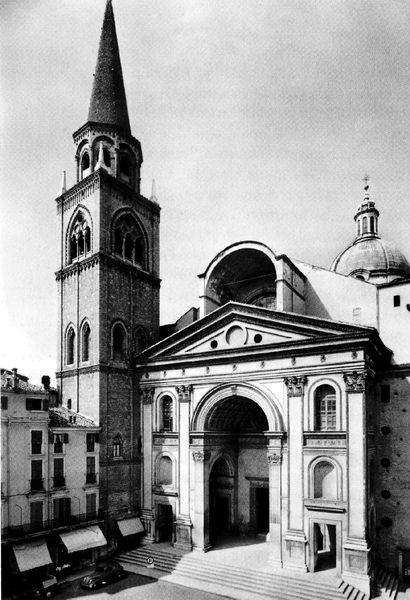
Titel: Mantua, S. Andrea, seit 1472 nach Plänen von Alberti erbaut
Künstler: Durante Alberti
Standort: Mantua (EU - I - Lombardei)
Schlagwörter: fenster, säulen, dach, kirche, renaissance, turm, bogen, fassade, giebel, markt, platz, kuppel, treppe, spitz, stufen, foto, fotografie, eingang, nische, schwarzweiß, rom, portal, campanile, triumphbogen, lisenen, alberti, mantua, sant andrea, nicchia